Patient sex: F
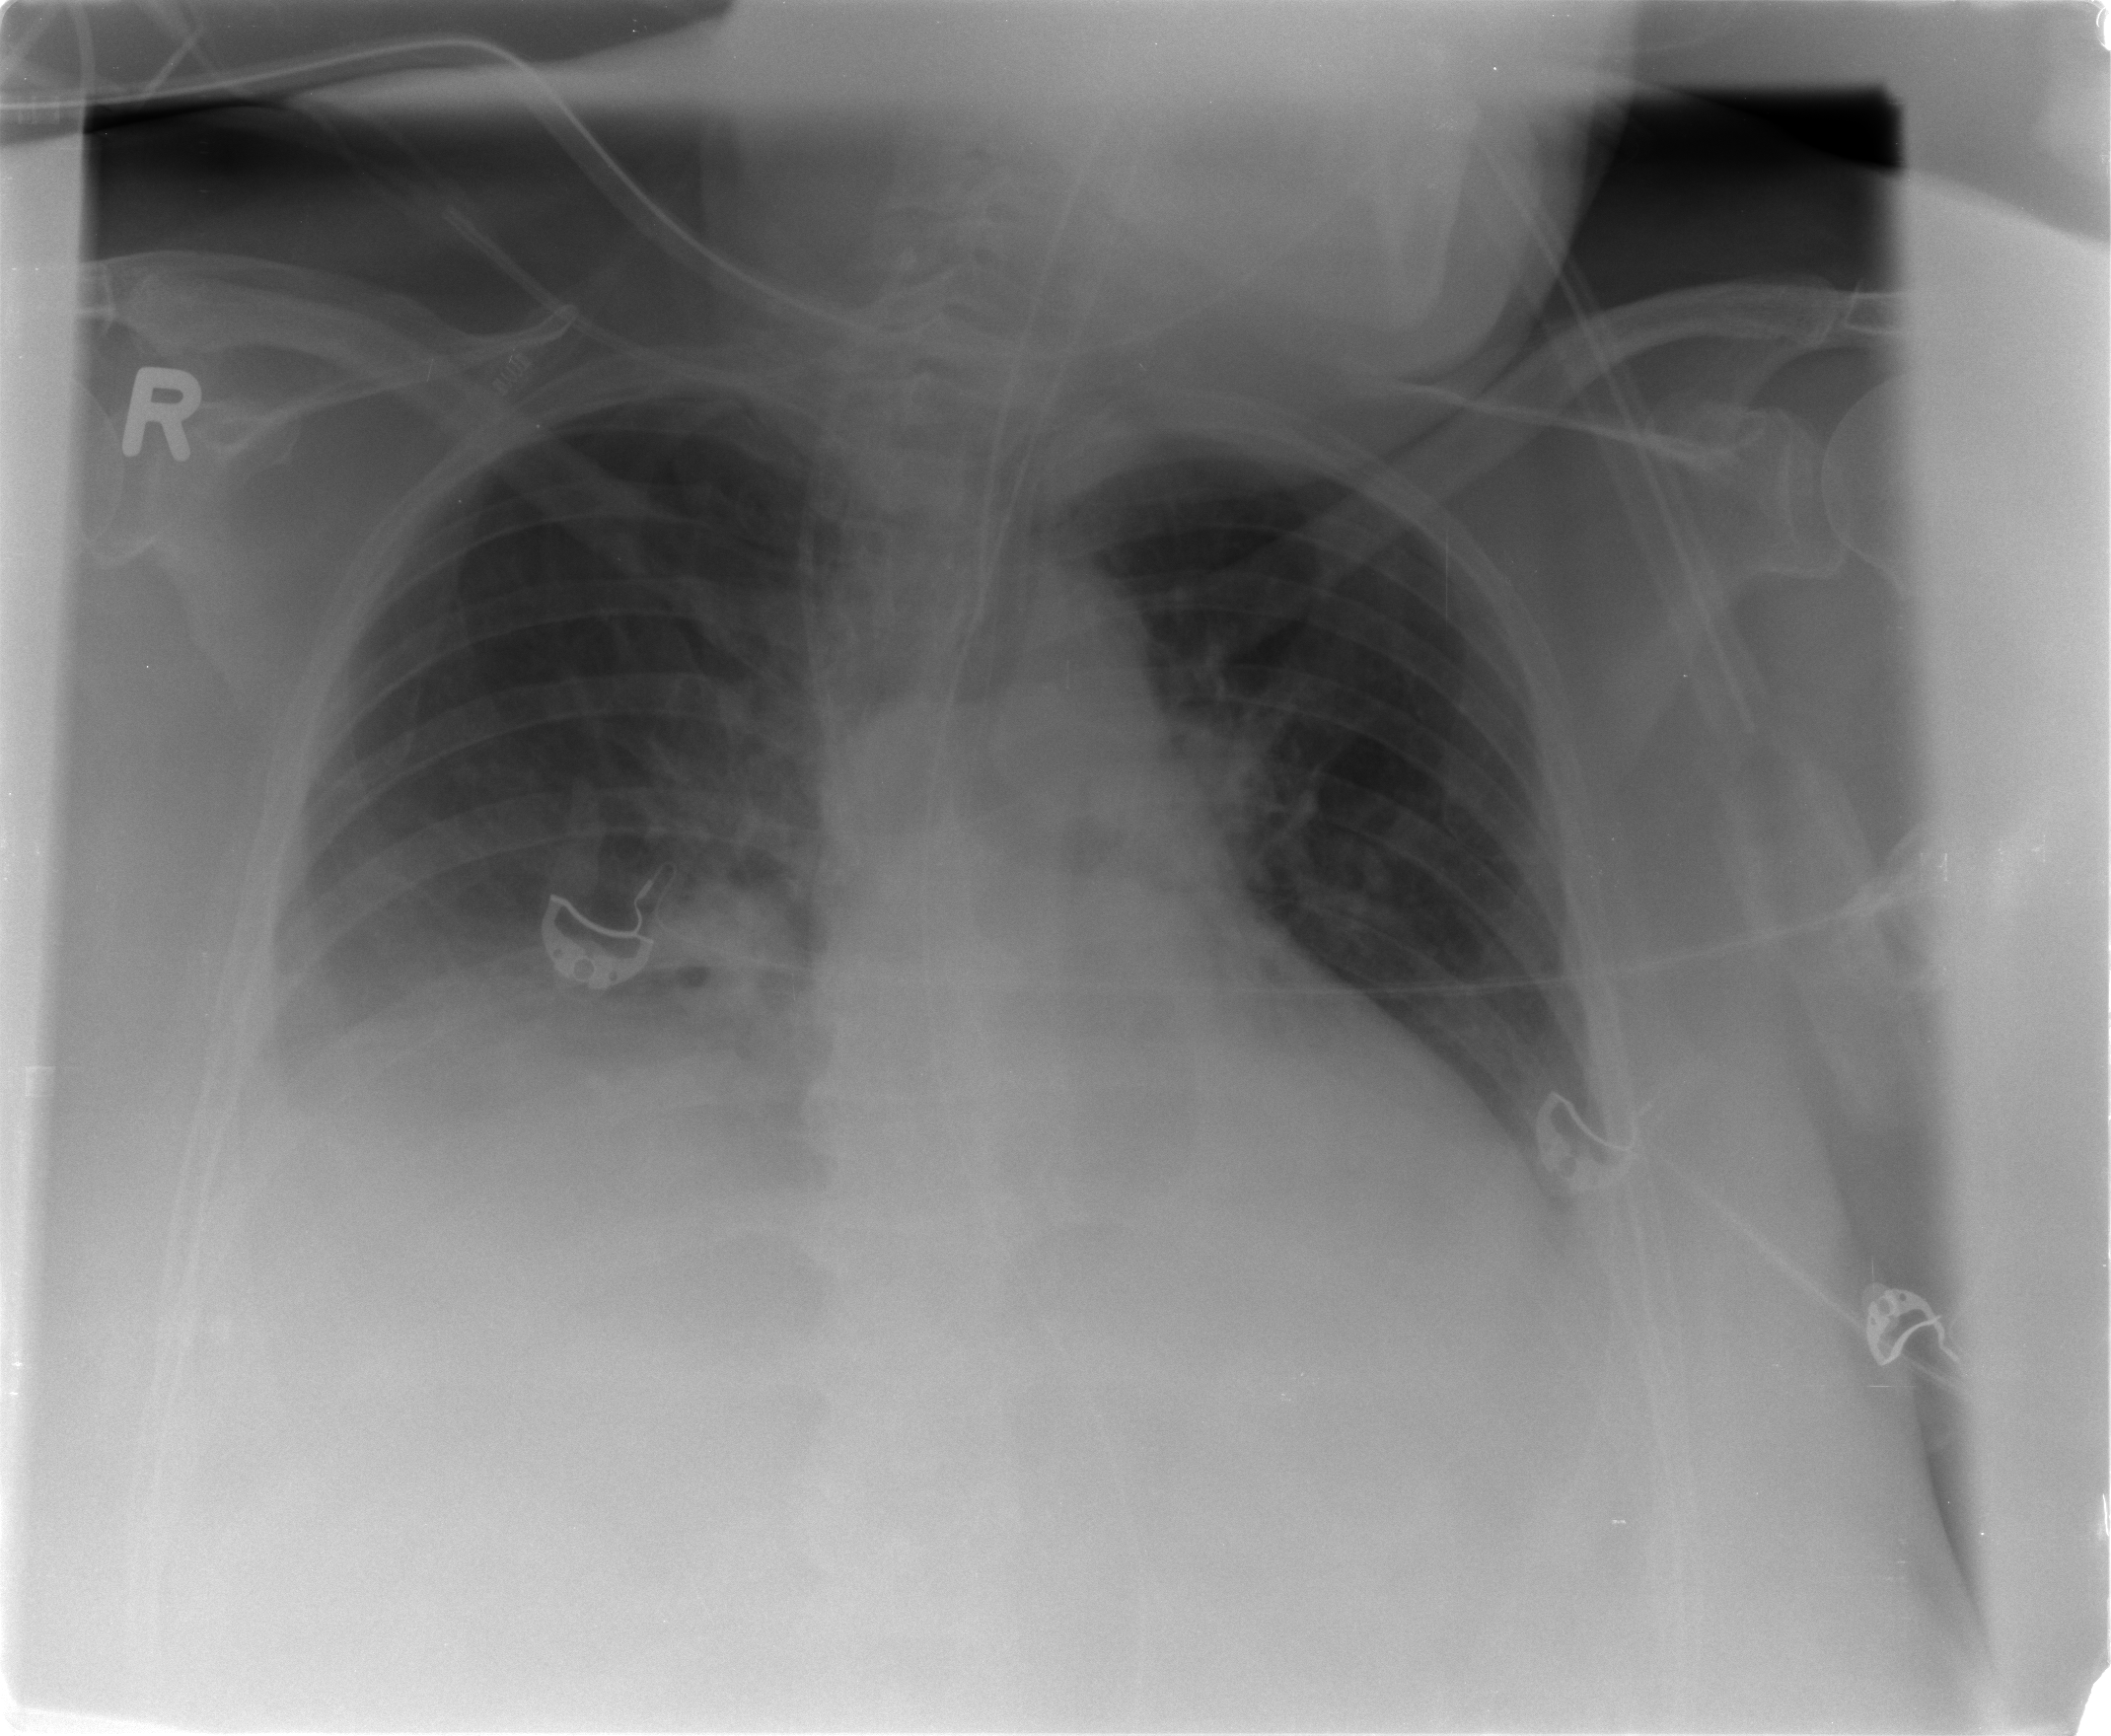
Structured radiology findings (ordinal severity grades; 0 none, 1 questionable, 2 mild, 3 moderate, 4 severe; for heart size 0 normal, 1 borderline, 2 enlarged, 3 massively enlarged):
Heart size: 0
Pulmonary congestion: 2
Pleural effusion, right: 1
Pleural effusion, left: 1
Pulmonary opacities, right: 0
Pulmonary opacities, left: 0
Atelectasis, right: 1
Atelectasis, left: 1